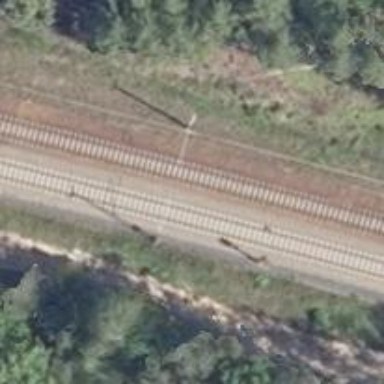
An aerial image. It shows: Milestone along the railway track with catenary mast.